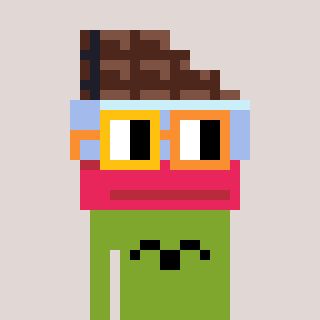
a pixel art character with square yellow and orange glasses, a chocolate-shaped head and a slimegreen-colored body on a warm background